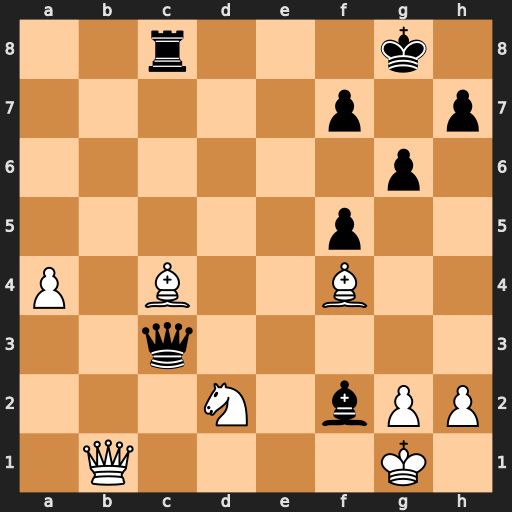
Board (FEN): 2r3k1/5p1p/6p1/5p2/P1B2B2/2q5/3N1bPP/1Q4K1
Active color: w
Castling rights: -
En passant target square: -
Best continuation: Kxf2 Rxc4 Nxc4